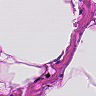
Metastatic tissue present: no